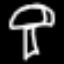
Label: mushroom